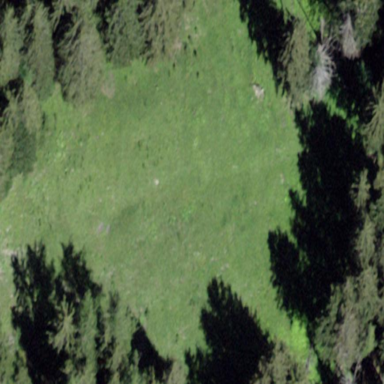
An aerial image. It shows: Beautiful meadow.